Question:
I'm trying to achieve functionality illustrated in the image.
These are some of the questions I have and would appreciate your opinion:
- - -
Any tips in achieving this is greatly appreciated.
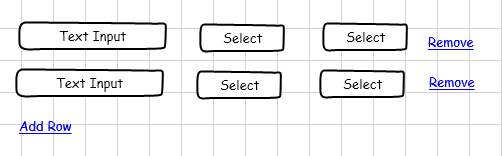
Answer: >
Well that would work. I would probably make each item (row) either a li element within a ul, or a tr in a table. I'd use a delegated event handler to manage the "Remove" processing, and any other event management for the fields.
>
Repeated fields don't have to have the square brackets '[]' in their name to work. I believe that putting '[]' is a PHP thing, but not all server-side languages do that (if your server-side is Java, for example, repeated request parameter names can be accessed as an array without the '[]' in the name). The browser doesn't care one way or the other.
>
If you're talking about a drop-down select element then include a default/empty option first in the list - its value (can be an empty string) will get included in the request. The text actually displayed to the user for the first option could be an empty string, or something like "--select a value--" or whatever.